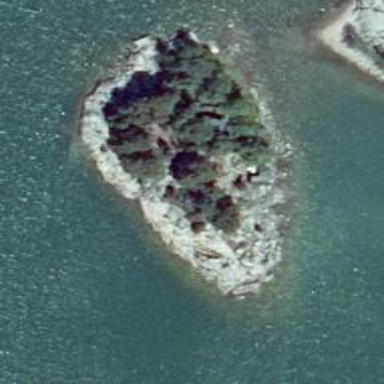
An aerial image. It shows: Islet located along the natural coastline.